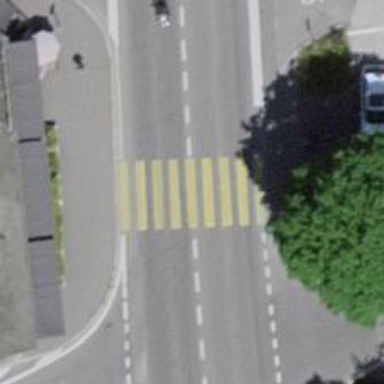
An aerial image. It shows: Marked crossing on footway.